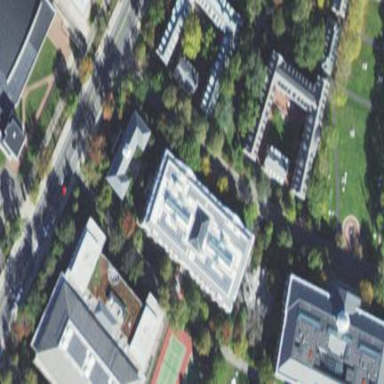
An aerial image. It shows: View of university building.